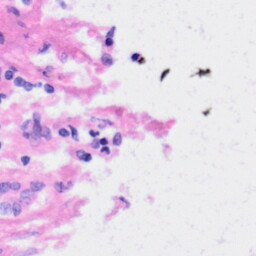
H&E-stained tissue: Liver